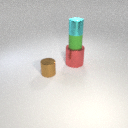
small cyan metal cylinder above large red metal cylinder